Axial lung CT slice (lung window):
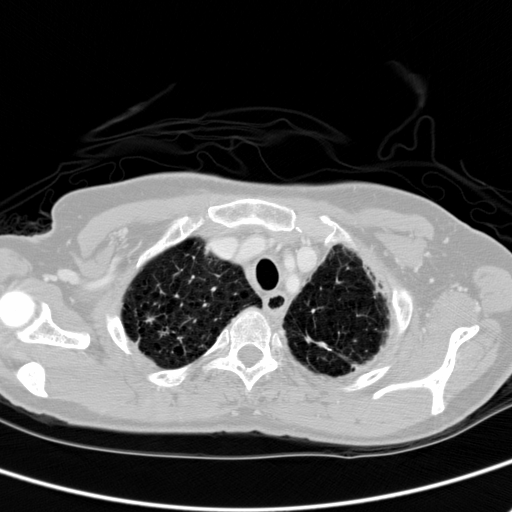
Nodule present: yes
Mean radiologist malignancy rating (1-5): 4